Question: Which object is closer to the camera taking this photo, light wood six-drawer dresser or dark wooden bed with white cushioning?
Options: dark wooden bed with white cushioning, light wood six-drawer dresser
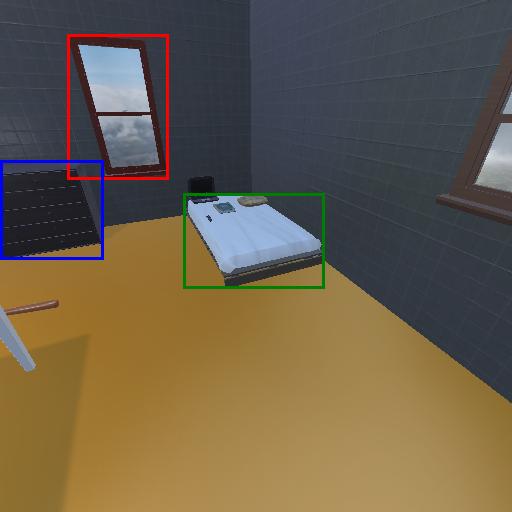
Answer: dark wooden bed with white cushioning